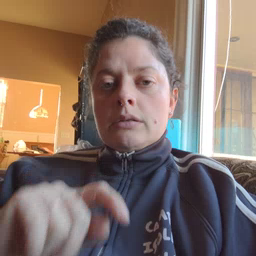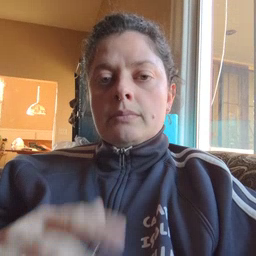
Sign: minemy